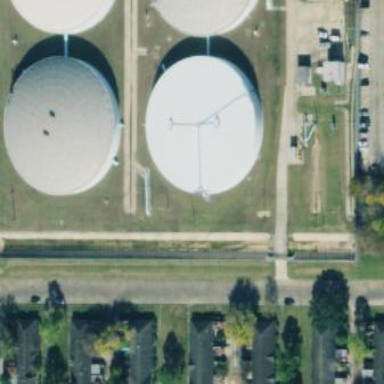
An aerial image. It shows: Building housing man-made water storage tank.